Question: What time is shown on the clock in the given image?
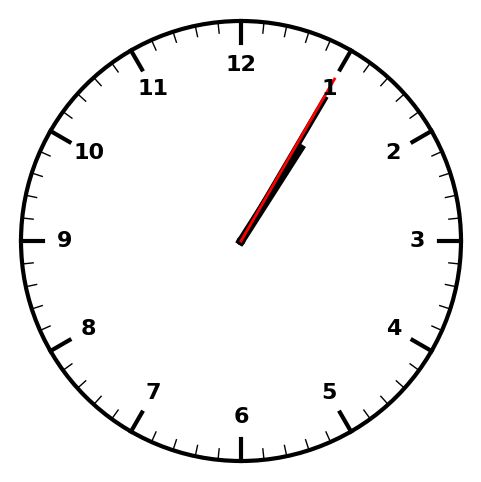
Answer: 01:05:05